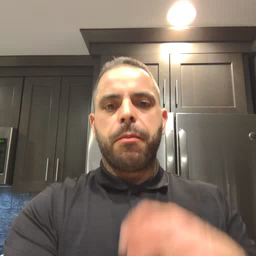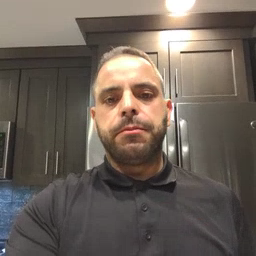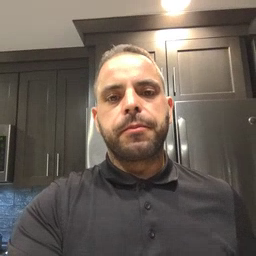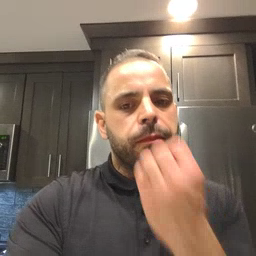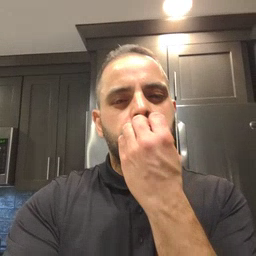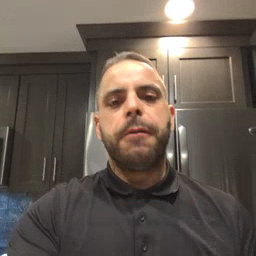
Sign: food